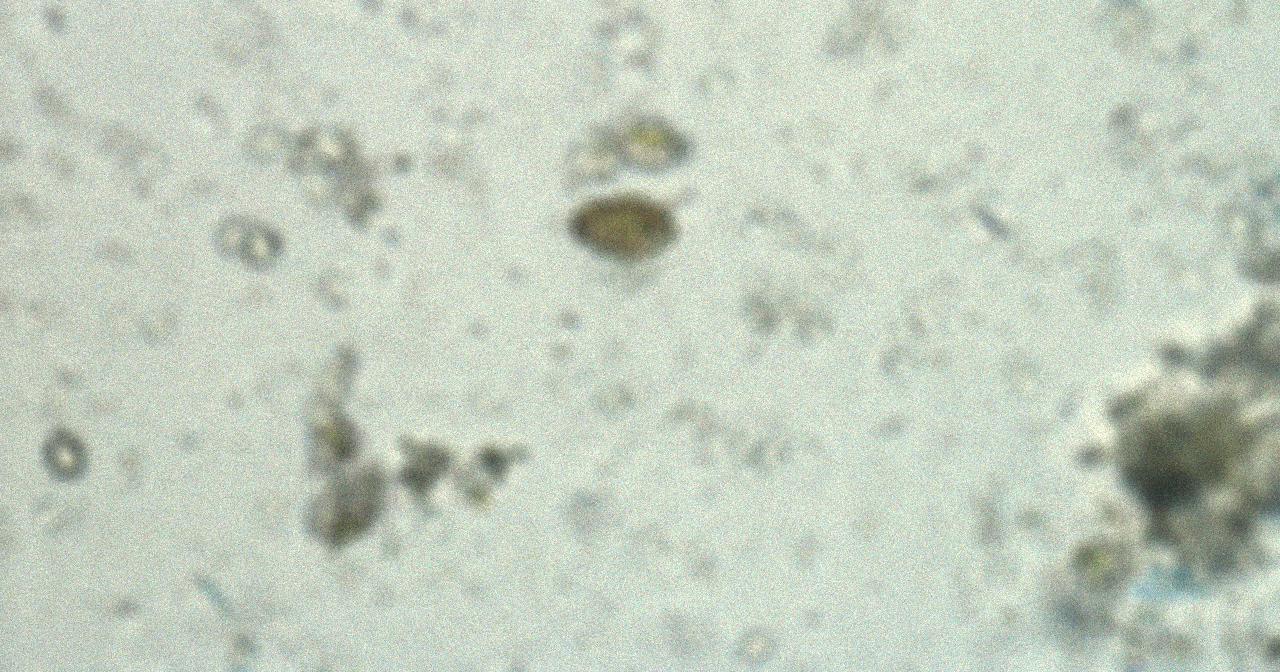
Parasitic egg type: Opisthorchis viverrine